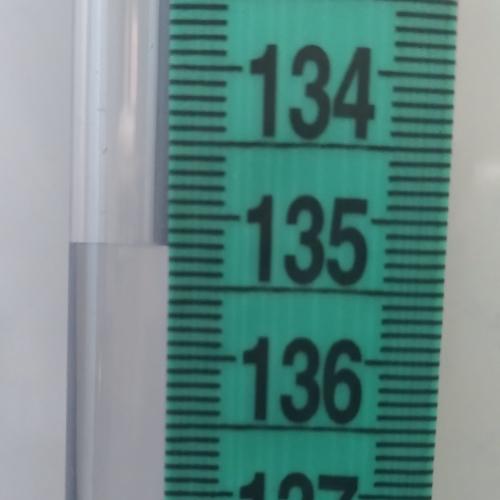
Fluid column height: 135.2 cm